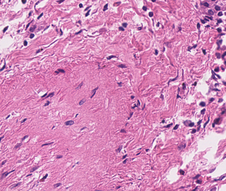
Tumor epithelial tissue: no
Tumor-associated stroma tissue: yes
Normal tissue: no